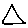
Label: triangle